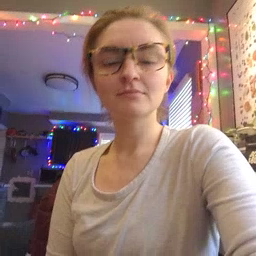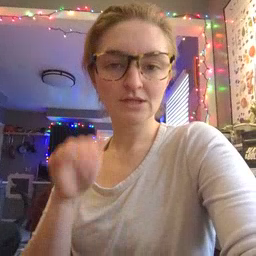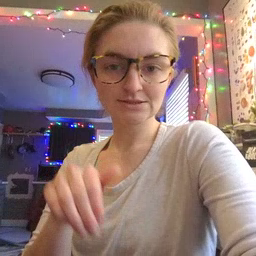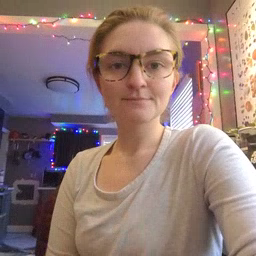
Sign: night